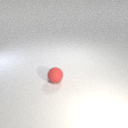
small red rubber sphere